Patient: sex M, age 21
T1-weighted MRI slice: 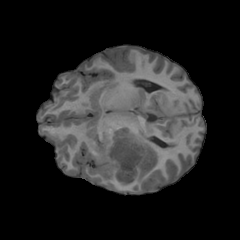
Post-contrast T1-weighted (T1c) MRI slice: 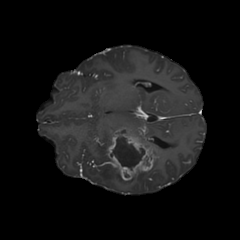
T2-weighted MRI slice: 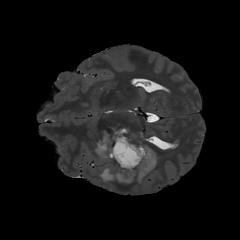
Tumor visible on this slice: yes
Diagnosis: Glioblastoma, IDH-wildtype
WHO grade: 4